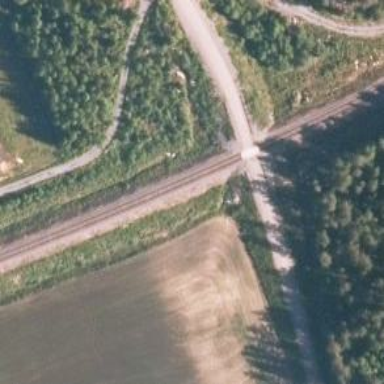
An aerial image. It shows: Railway track of B1 class.